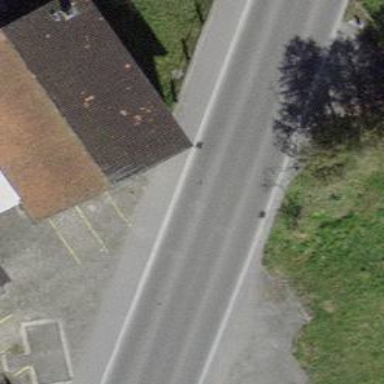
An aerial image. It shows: Unmarked crossing on the road.